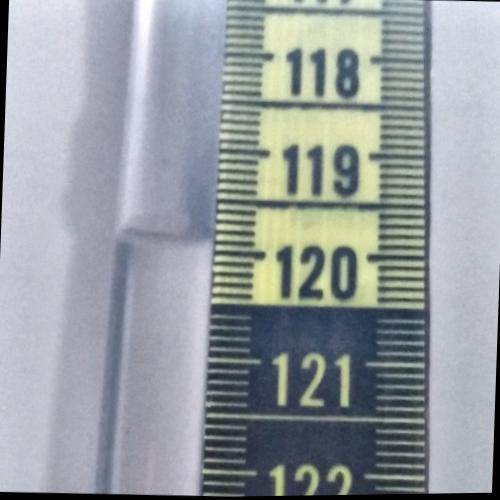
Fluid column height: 119.9 cm